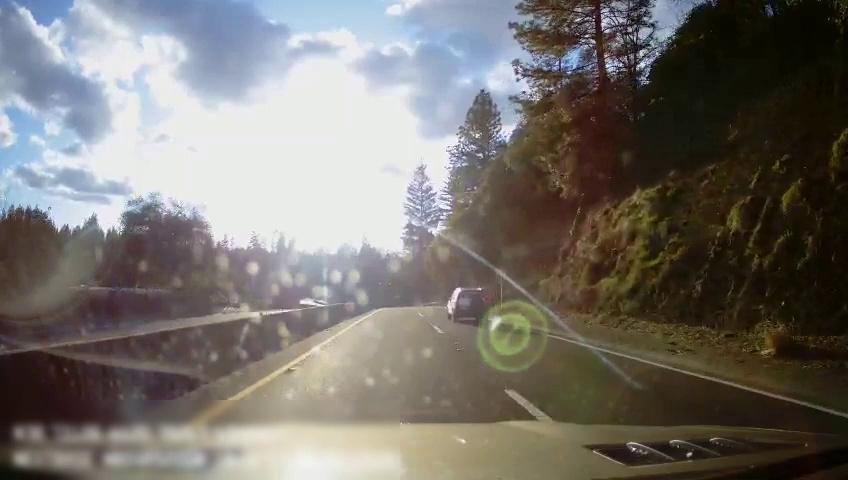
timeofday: Day
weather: Sunny
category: Drivable Space
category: Drivable Space
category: Vehicles | Car
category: Lanes | Alternate Lane
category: Lanes | Current Lane
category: Lanes | Alternate Lane